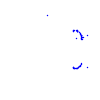
Particle: pion